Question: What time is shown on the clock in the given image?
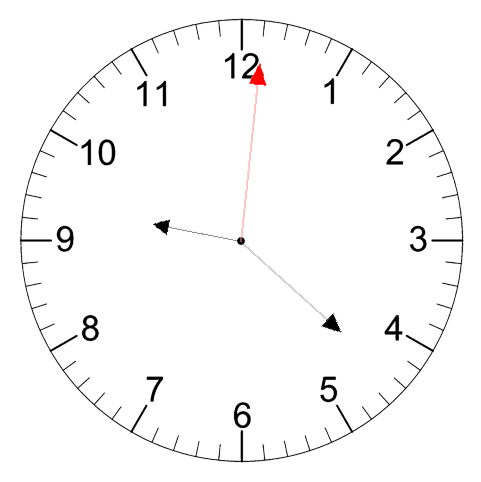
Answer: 09:22:01